Question: I'm trying to fit 3 pictures in one HTML page, such that maximum screen area will be used, without scrolling. When screen size changes the pictures should be re-arranged, covering maximum screen arena. Each picture has different dimensions. For easier fitting each pic could be cropped (2:3 proportion max). The layout should be fluid and responsive. See example below

Two frameworks I'm considering for this problem are Twitter Bootstrap and jQuery Masonry, but none of these solves the problem of fitting.
Currently I solve this problem making square thumbnails out of each with css and overlapping those pictures, but users want the see the entire picture without overlapping and as big as possible:
<URL>
you can see it in action at <URL>
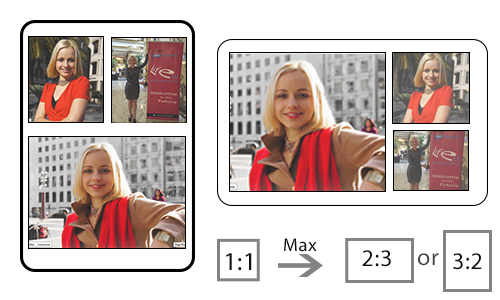
Answer: You can get pretty close using pure CSS. Take this example, try it in Google Chrome: <URL>
It's pretty crude but it should get the idea across. Going furthur you could add js code to resize images with a proper aspect ratio or keep trying with a css only approach. I used random images from wikipedia for my example but you may have an easier time if all your photos are the same dimensions.
If you remove the height you'll get properly aspected images but the problem with that is the white space, example: <URL>
Check out <URL>